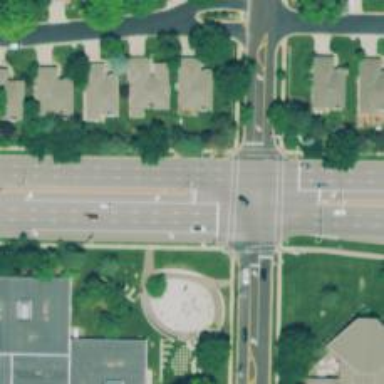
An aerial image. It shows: Solid stop line on the road.